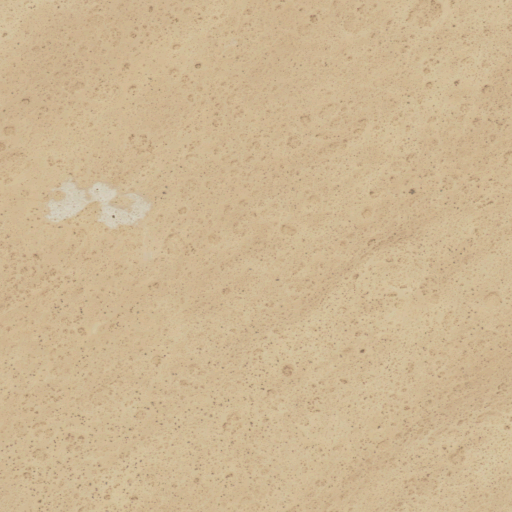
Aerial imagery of mountain in Utah named Casa del Eco Mesa containing only shrub